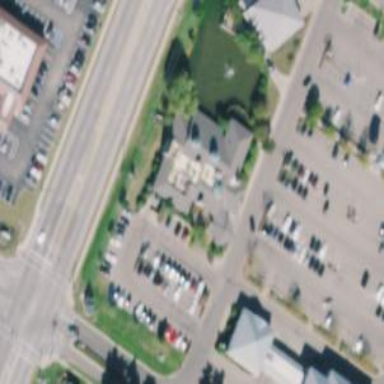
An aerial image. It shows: Commercial building that houses restaurant.